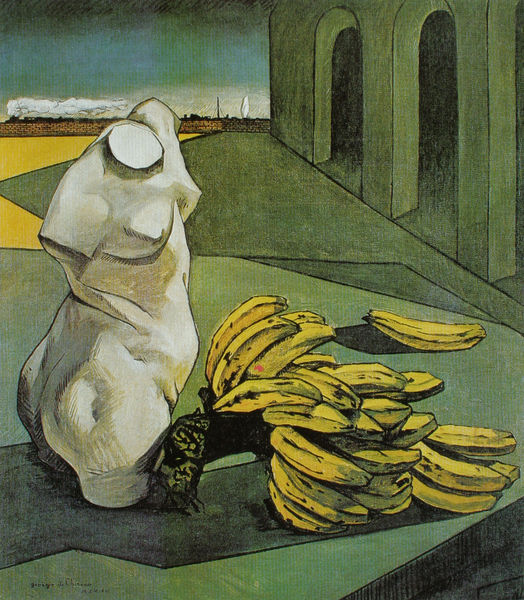
Titel: Die Unsicherheit des Dichters
Künstler: Giorgio de Chirico
Standort: London
Institution: Privatbesitz
Schlagwörter: blau, dunkel, gemälde, himmel, körper, nackt, schatten, weiß, dreieck, gelb, grün, ocker, stadt, brust, grau, licht, marmor, pfeiler, schwarz, tisch, haus, obst, flächig, malerei, signatur, öl, horizont, qualm, rauch, schornstein, frucht, skulptur, statue, brüste, schlagschatten, bogen, italien, modern, zug, formen, platz, plastik, menschenleer, surrealismus, bögen, torso, form, staude, eisenbahn, dampflok, gips, drehung, banane, bananen, de chirico, bananenstaude, giorgio, giorgio de chirico, pfeilergang, pfeilerhalle, pittura metafisica